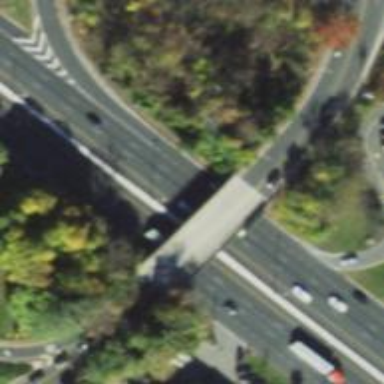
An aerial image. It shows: Motorway junction.